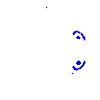
Particle: electron